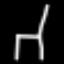
Label: chair